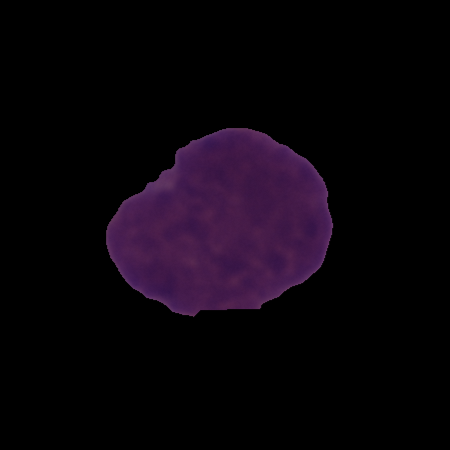
Label: healthy